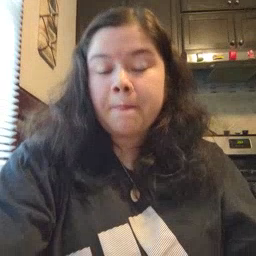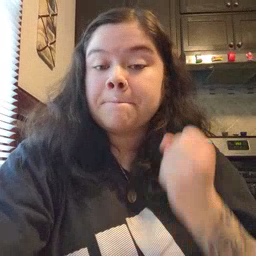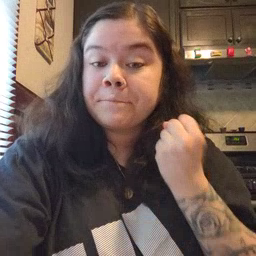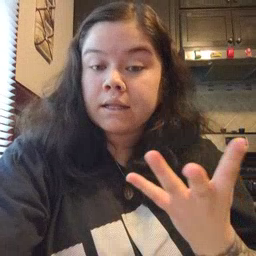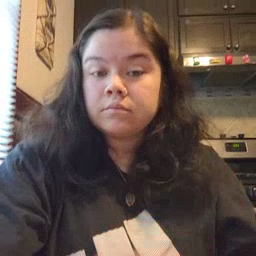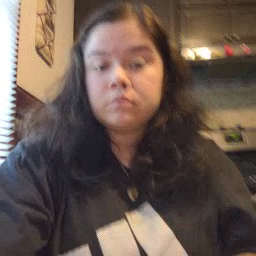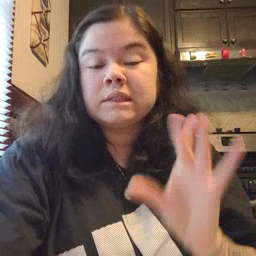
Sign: many